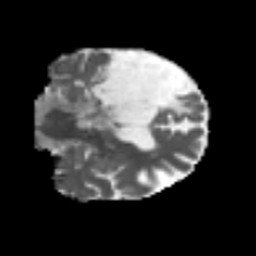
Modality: MD
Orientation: coronal
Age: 64
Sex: male
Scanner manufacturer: siemens
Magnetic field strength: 3 T
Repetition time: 4.5 s
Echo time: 0.103 s